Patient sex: M
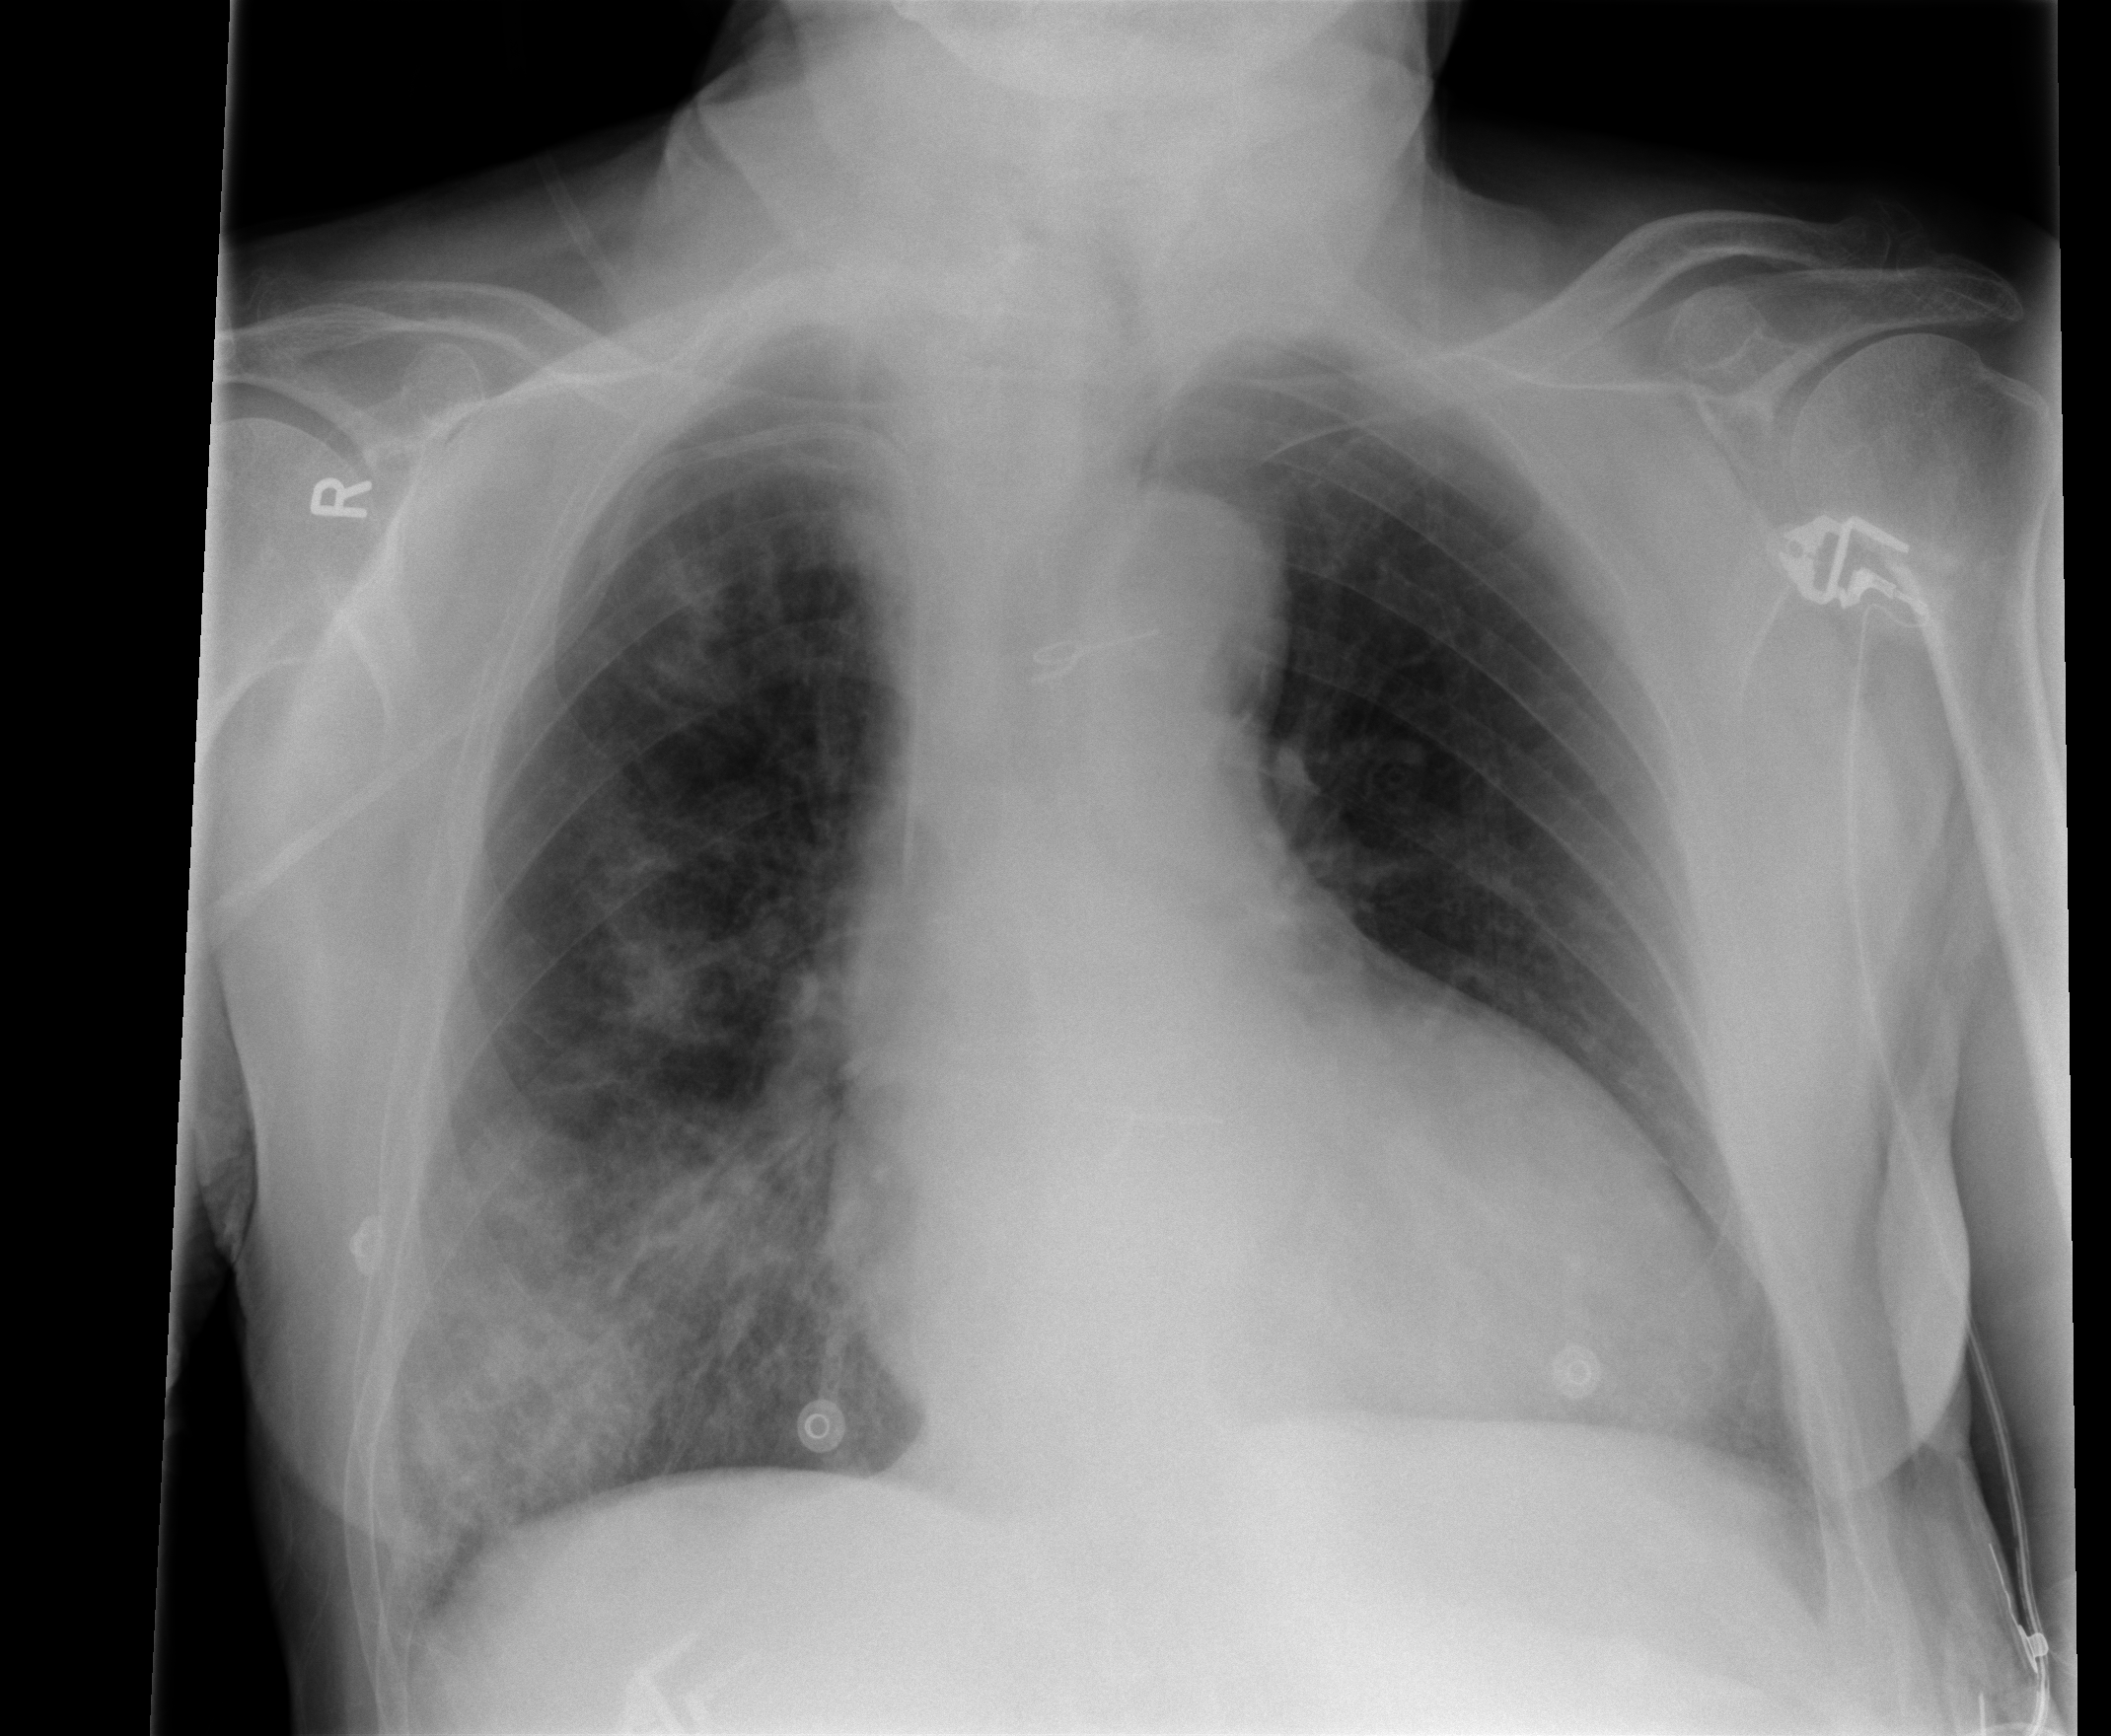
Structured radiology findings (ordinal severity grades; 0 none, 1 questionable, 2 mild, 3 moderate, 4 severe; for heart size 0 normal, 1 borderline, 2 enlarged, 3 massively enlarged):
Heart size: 2
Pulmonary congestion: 0
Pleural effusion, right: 0
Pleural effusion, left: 0
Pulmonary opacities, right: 3
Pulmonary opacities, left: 0
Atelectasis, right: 0
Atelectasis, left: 0